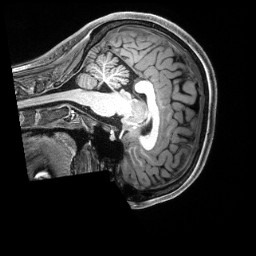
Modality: T1w
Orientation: sagittal
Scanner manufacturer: siemens
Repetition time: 2.5 s
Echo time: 0.00231 s